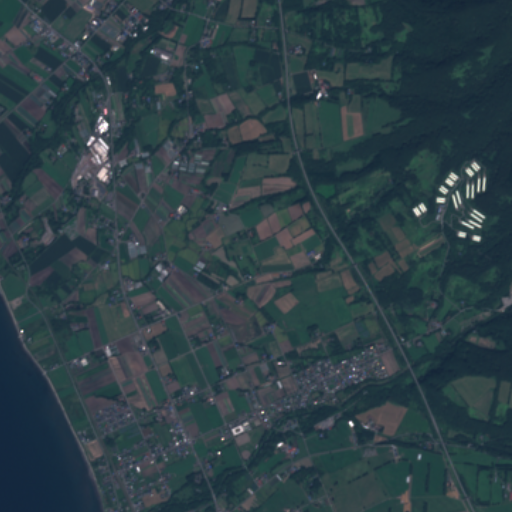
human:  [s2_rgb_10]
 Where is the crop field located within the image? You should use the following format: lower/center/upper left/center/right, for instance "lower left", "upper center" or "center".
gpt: The crop field is located in the lower left of the image.
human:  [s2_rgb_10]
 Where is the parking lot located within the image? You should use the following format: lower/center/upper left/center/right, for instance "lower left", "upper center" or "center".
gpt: The parking lot is located in the lower left of the image.
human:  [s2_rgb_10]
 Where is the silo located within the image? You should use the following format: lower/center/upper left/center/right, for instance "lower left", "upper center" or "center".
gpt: The silo is located in the upper center of the image.
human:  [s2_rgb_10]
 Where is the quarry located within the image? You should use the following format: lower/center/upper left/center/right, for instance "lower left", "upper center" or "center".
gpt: There is no quarry in the image.